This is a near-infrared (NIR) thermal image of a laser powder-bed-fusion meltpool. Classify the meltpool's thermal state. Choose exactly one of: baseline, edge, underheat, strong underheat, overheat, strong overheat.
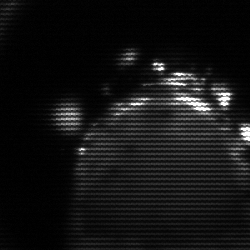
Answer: edge